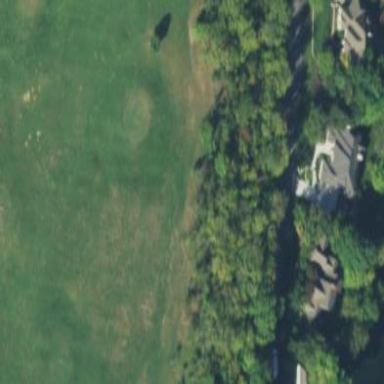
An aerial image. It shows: Grassy area used as driving range for golf.